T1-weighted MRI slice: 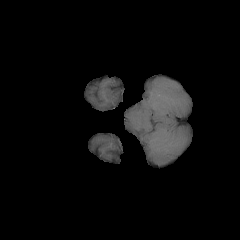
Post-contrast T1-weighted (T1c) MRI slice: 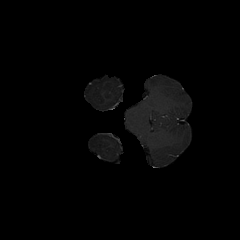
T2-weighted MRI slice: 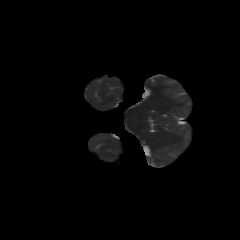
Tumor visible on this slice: no